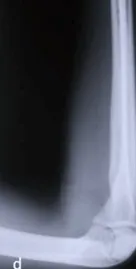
Radiographic images after one year of follow-up. AP and profil radiographs of the elbow.
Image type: radiology (x_ray)